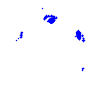
Particle: electron